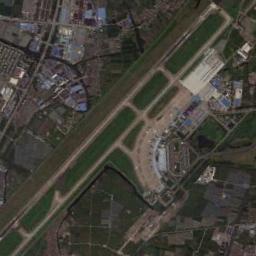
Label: airport